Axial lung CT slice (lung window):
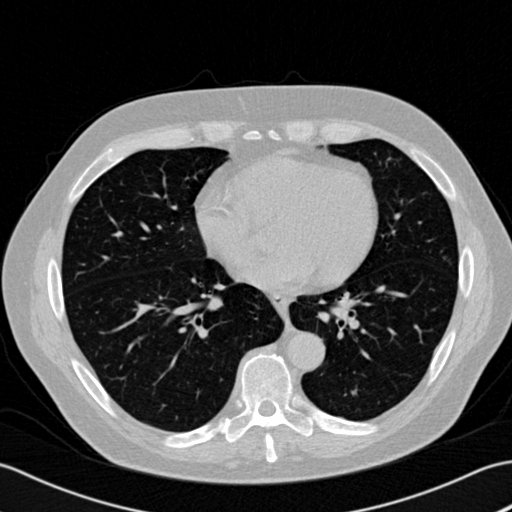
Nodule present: no